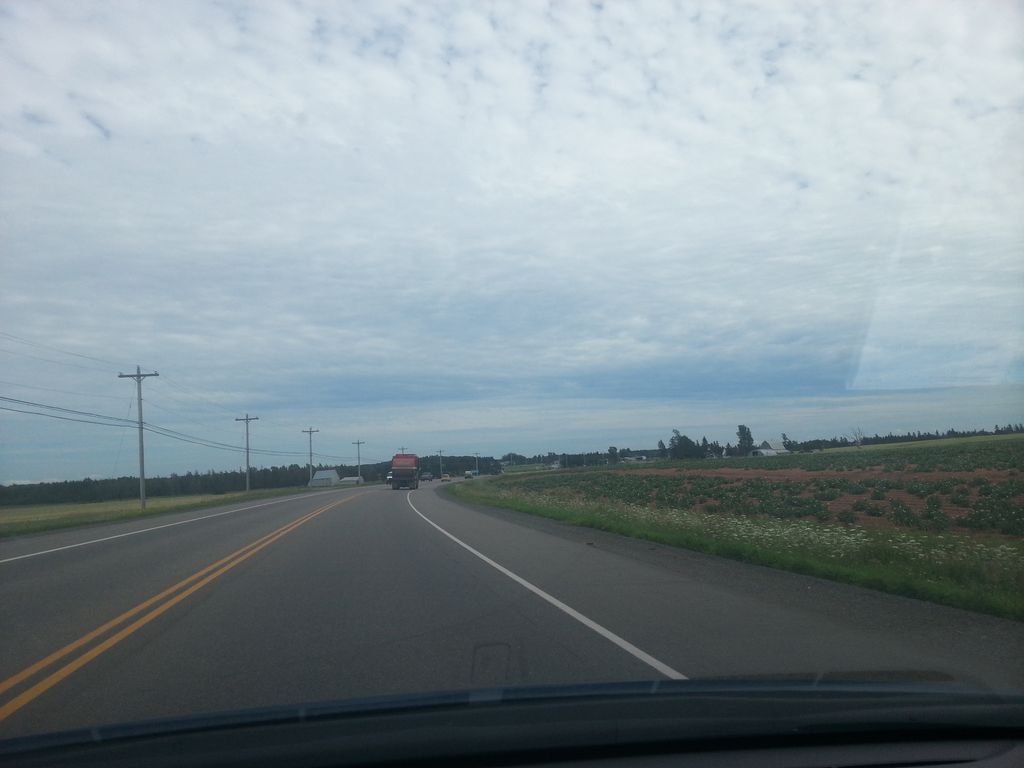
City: charlottetown